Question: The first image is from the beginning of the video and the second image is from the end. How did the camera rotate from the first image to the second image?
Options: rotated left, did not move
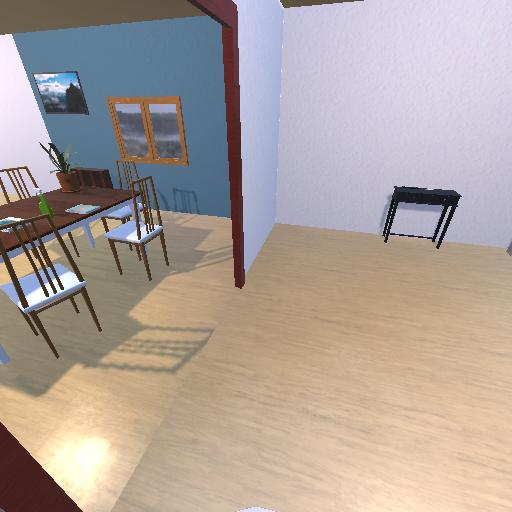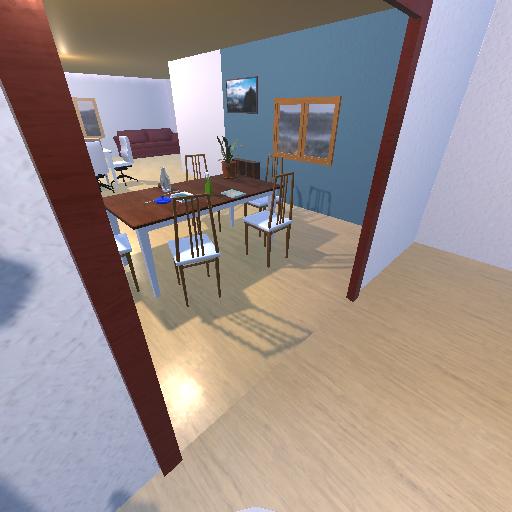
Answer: rotated left